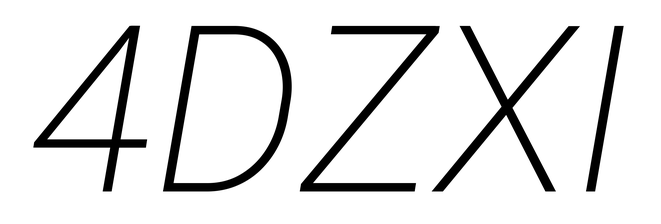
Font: Roboto-Italic_ExtraLight_Italic